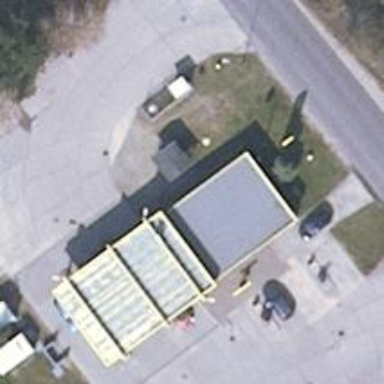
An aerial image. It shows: Fuel station.